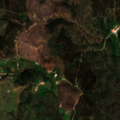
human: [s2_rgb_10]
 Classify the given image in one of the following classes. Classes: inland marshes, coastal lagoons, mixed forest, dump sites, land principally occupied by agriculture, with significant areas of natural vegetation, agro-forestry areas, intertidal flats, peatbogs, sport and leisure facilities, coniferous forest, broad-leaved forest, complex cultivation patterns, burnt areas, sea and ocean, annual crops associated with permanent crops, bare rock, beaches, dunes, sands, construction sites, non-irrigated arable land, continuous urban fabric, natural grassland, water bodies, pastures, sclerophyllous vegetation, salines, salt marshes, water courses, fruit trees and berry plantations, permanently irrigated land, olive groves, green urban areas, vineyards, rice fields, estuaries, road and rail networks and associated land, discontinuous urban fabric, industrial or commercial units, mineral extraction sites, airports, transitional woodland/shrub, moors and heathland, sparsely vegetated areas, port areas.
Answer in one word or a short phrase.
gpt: non-irrigated arable land, complex cultivation patterns, broad-leaved forest